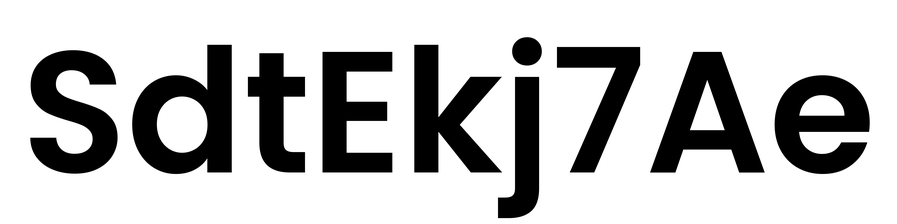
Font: Poppins-SemiBold